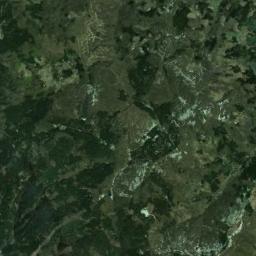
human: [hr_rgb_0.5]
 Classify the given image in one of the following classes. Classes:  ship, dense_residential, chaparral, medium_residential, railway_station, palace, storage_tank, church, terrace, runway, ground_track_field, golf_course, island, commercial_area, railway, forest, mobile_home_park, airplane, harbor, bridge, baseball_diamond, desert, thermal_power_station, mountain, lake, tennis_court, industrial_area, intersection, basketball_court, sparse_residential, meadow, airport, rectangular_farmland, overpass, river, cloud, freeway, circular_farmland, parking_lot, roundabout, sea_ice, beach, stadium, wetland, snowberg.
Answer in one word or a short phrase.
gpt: mountain